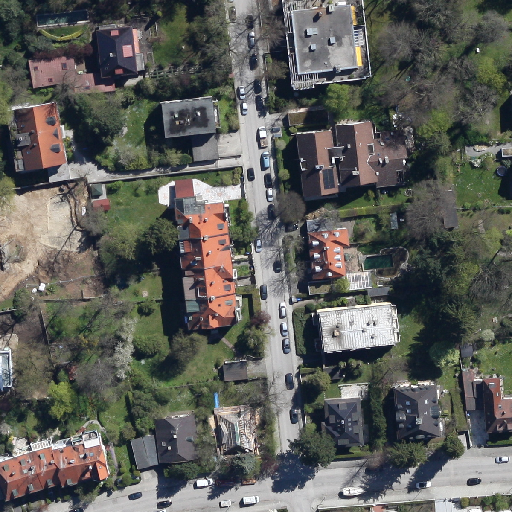
Referring expression: vehicle